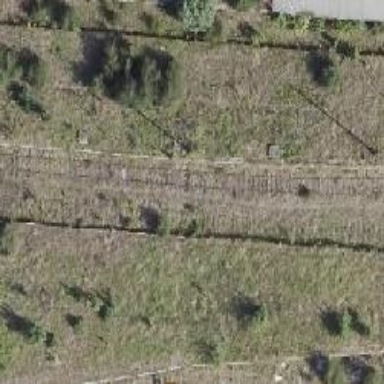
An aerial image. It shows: Abandoned railway yard.